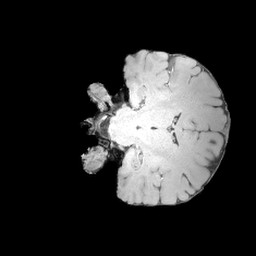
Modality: MP2RAGE
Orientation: coronal